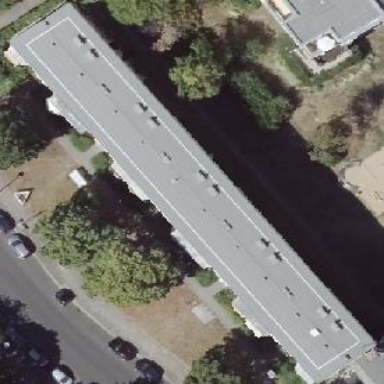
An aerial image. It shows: Flat roofed apartments with gray tar paper roofing.